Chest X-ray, PA view. Patient: 18 years old, sex F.
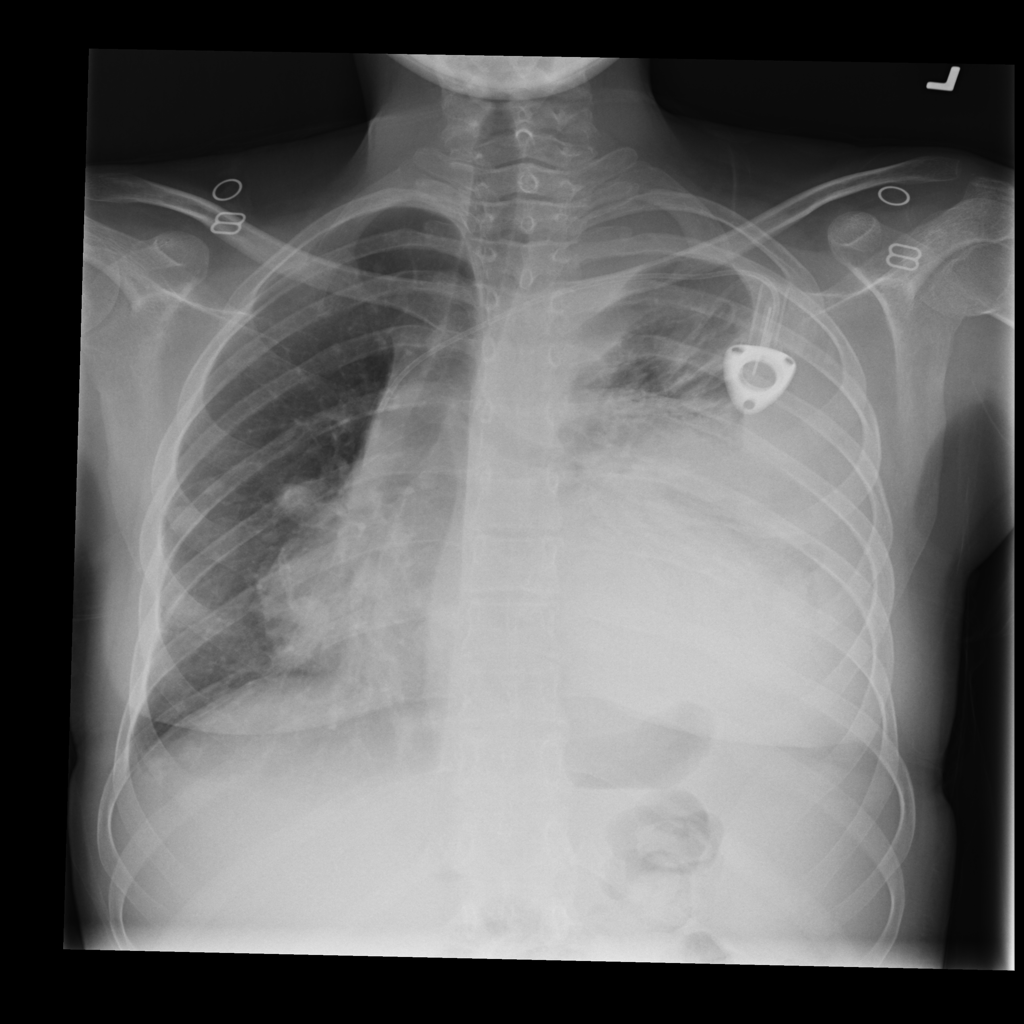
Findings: Cardiomegaly, Effusion, Mass